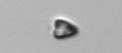
Label: Pyramimonas